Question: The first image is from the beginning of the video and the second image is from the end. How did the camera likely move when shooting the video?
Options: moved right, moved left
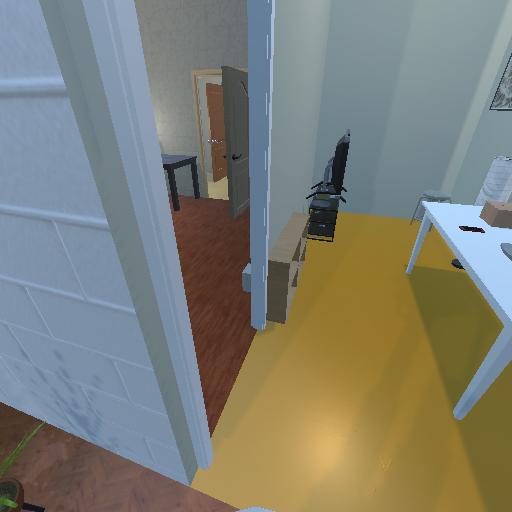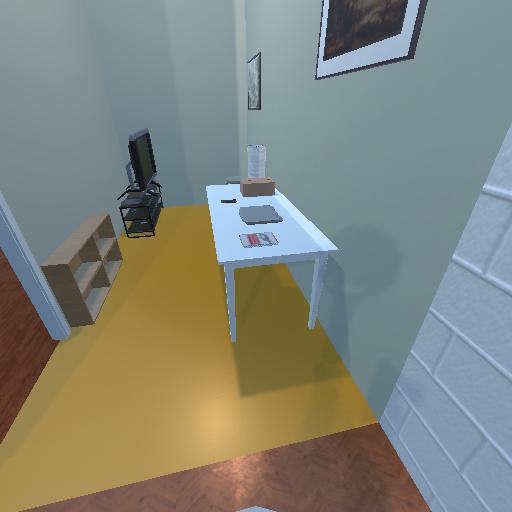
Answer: moved right